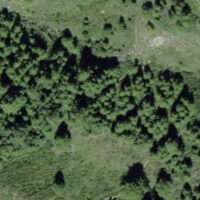
EUNIS habitat code: 43
Species observed at this site:
Adenostyles alpina